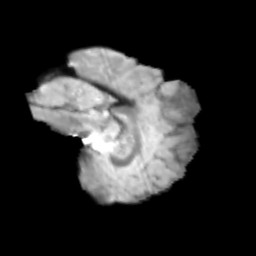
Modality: T2w
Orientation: sagittal
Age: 12
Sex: female
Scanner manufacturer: siemens
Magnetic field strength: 3 T
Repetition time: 3.8 s
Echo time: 0.07 s